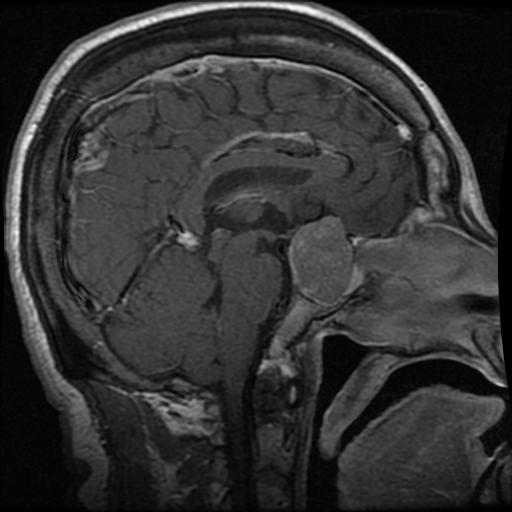
Label: pituitary